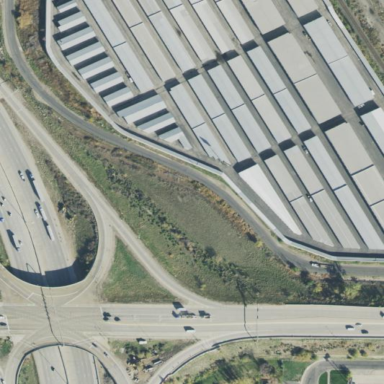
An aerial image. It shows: Garages used for storage rental.